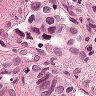
Metastatic tissue present: yes